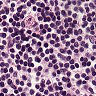
Metastatic tissue present: no